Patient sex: M
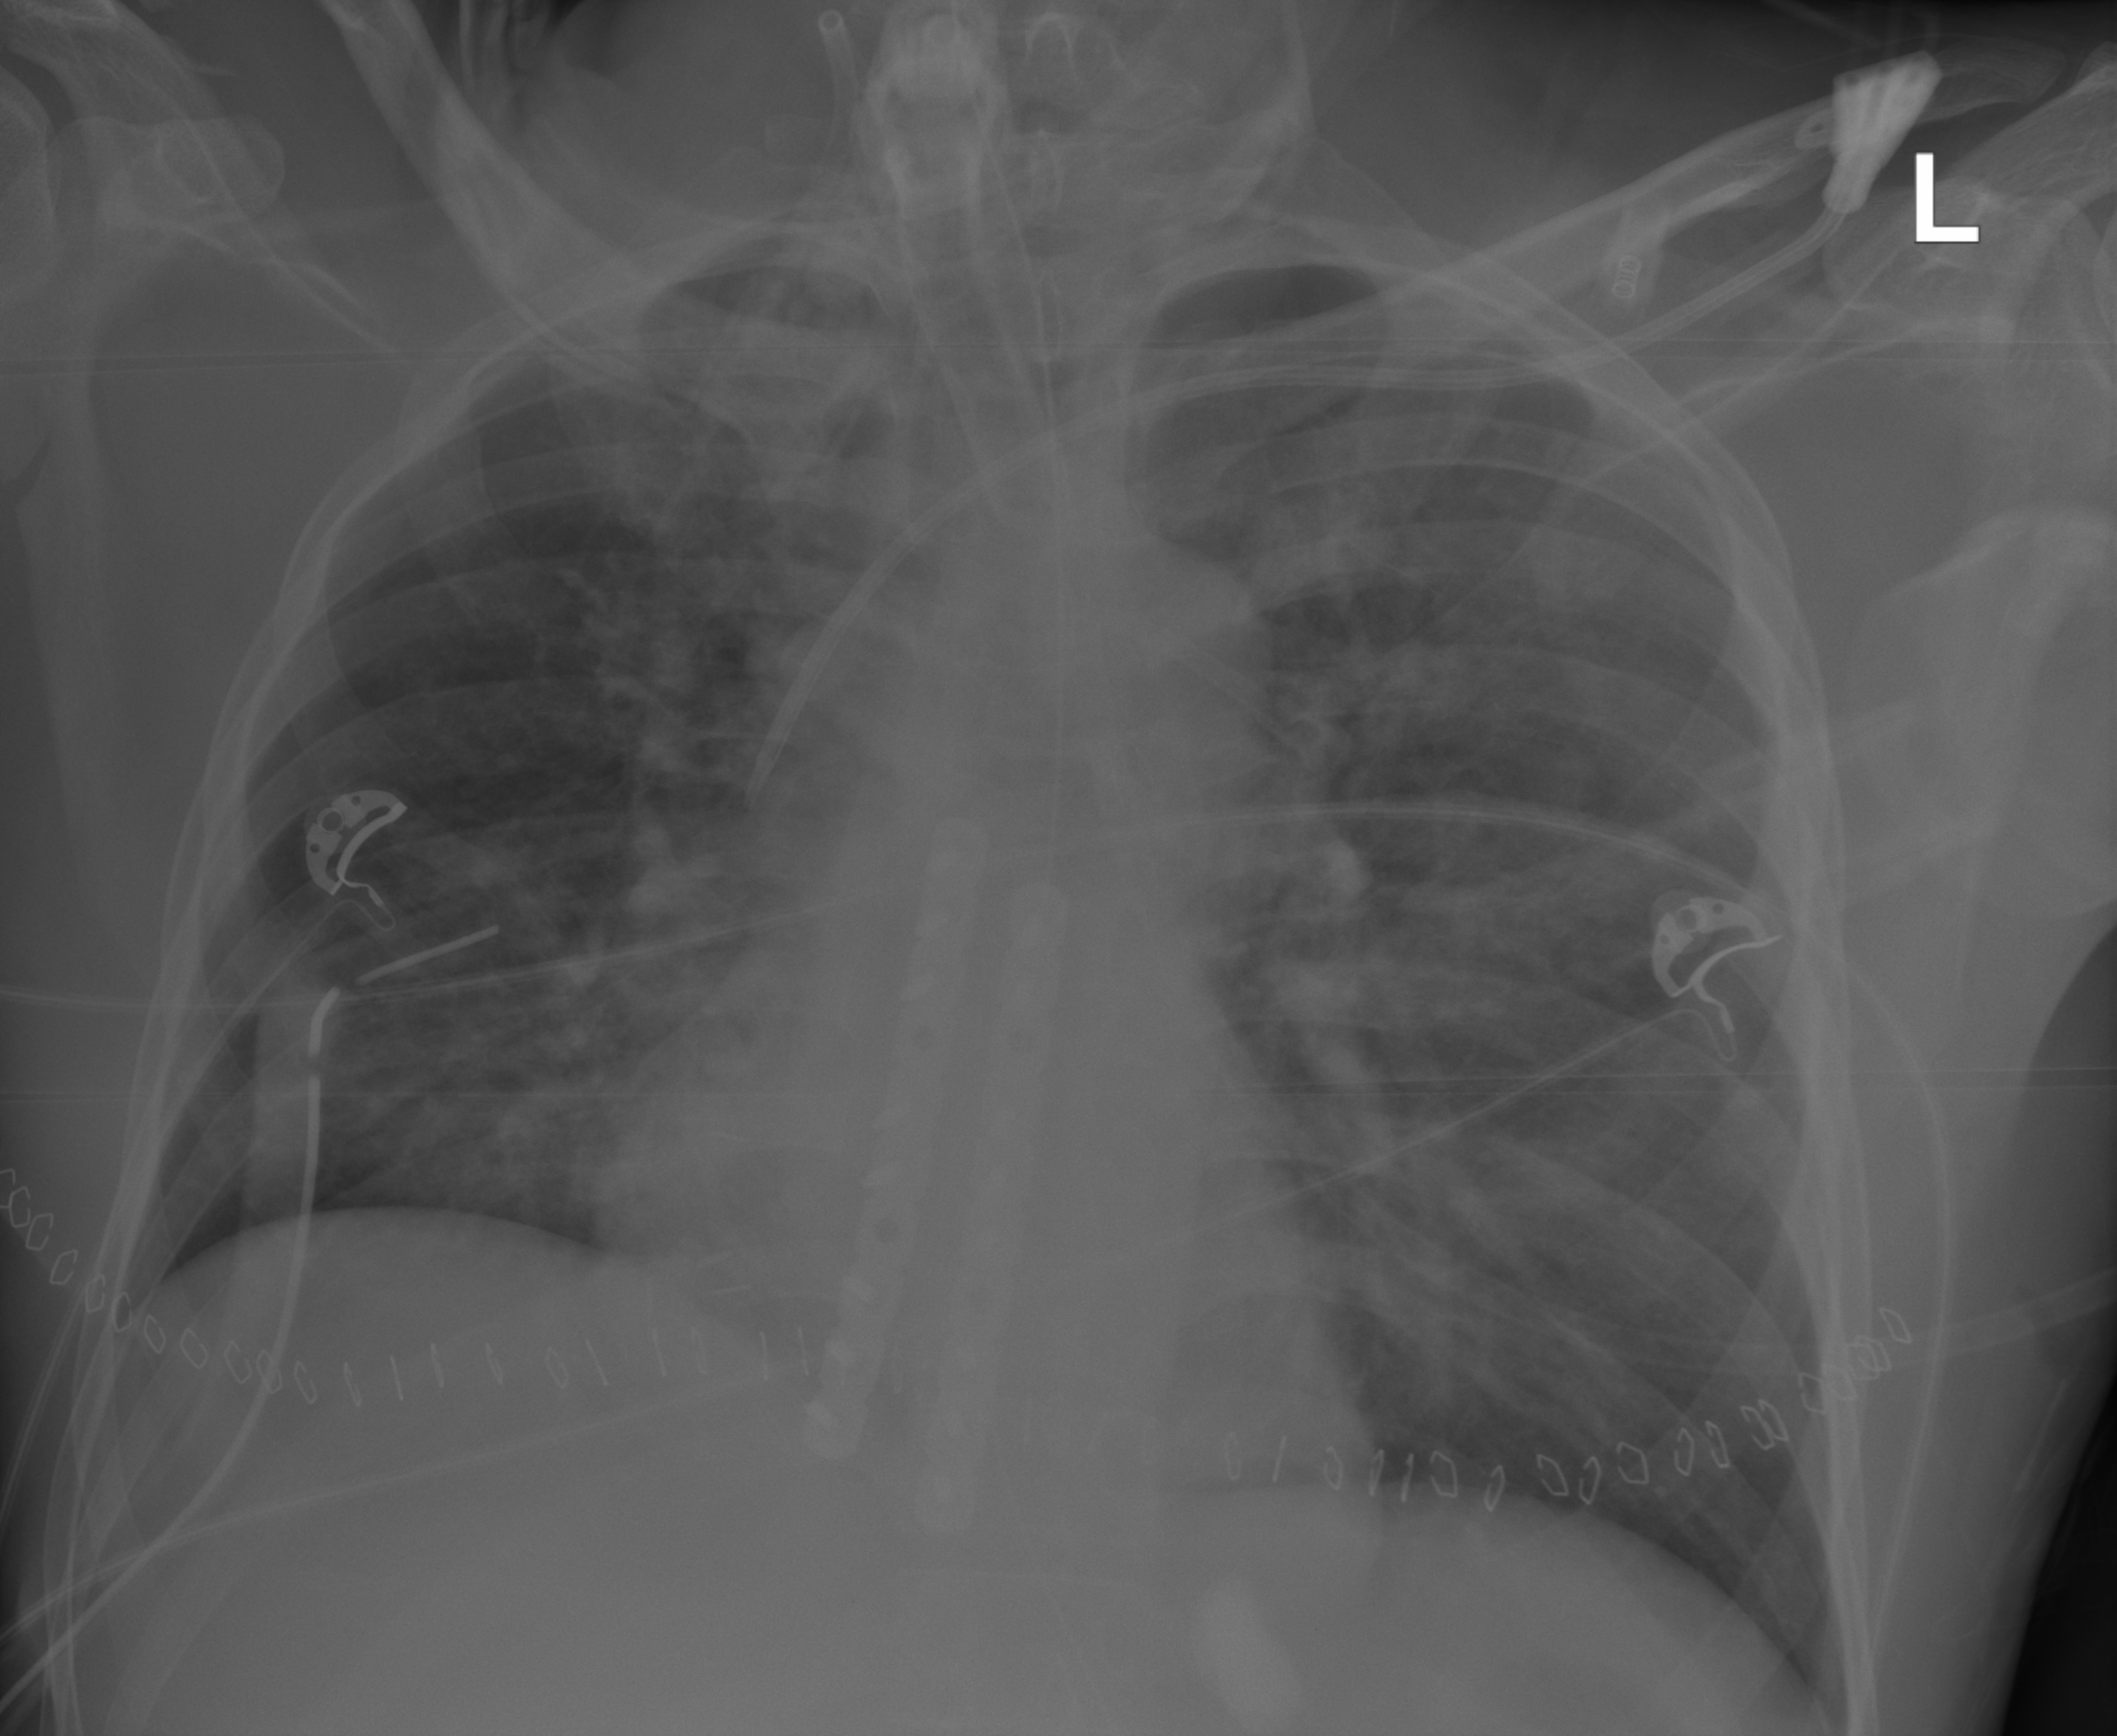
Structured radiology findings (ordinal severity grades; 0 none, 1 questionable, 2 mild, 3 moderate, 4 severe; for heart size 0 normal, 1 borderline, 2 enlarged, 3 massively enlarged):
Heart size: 0
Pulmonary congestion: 2
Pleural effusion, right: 0
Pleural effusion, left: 0
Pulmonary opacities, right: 3
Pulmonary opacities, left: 3
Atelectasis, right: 2
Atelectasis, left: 2